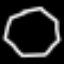
Label: octagon